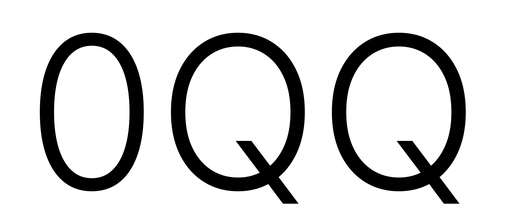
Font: Inter_Light